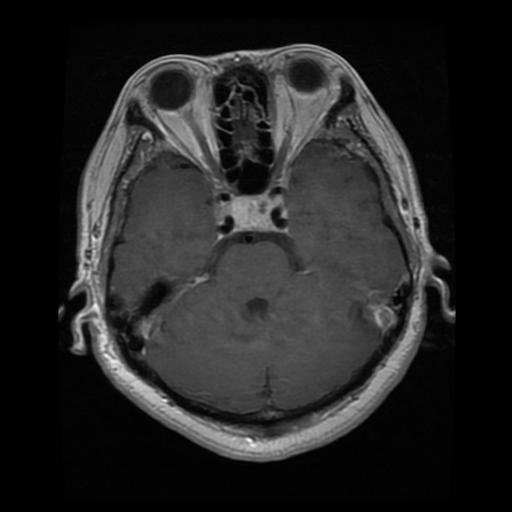
Label: pituitary